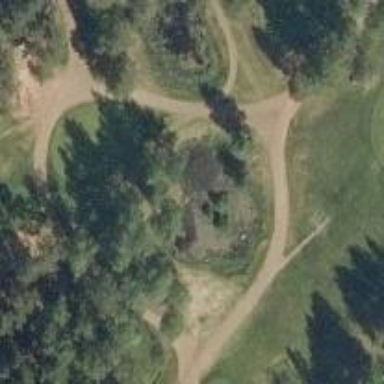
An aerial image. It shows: View of golf hole.